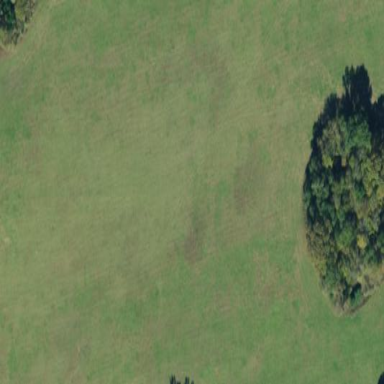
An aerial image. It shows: Agricultural meadow.